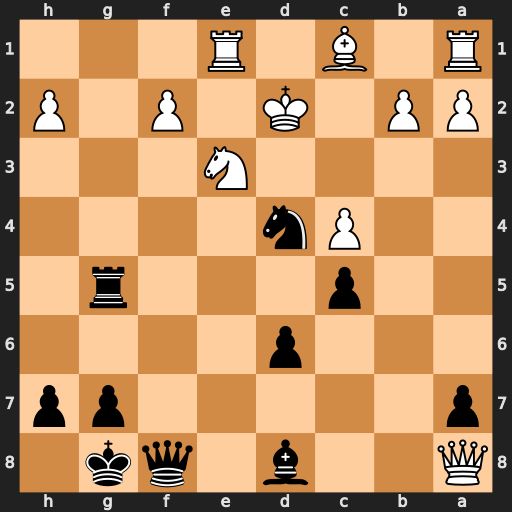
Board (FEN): Q2b1qk1/p5pp/3p4/2p3r1/2Pn4/4N3/PP1K1P1P/R1B1R3
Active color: b
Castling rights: -
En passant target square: -
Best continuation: Ba5+ Kd3 Qxa8